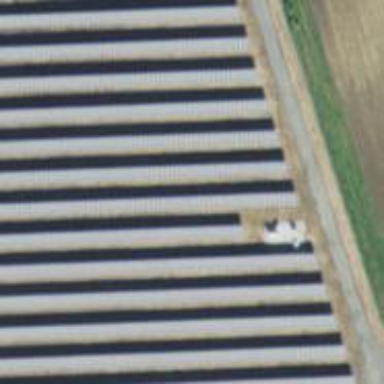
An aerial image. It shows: Solar power plant with photovoltaic technology. The plant produces electricity and is surrounded by fence.